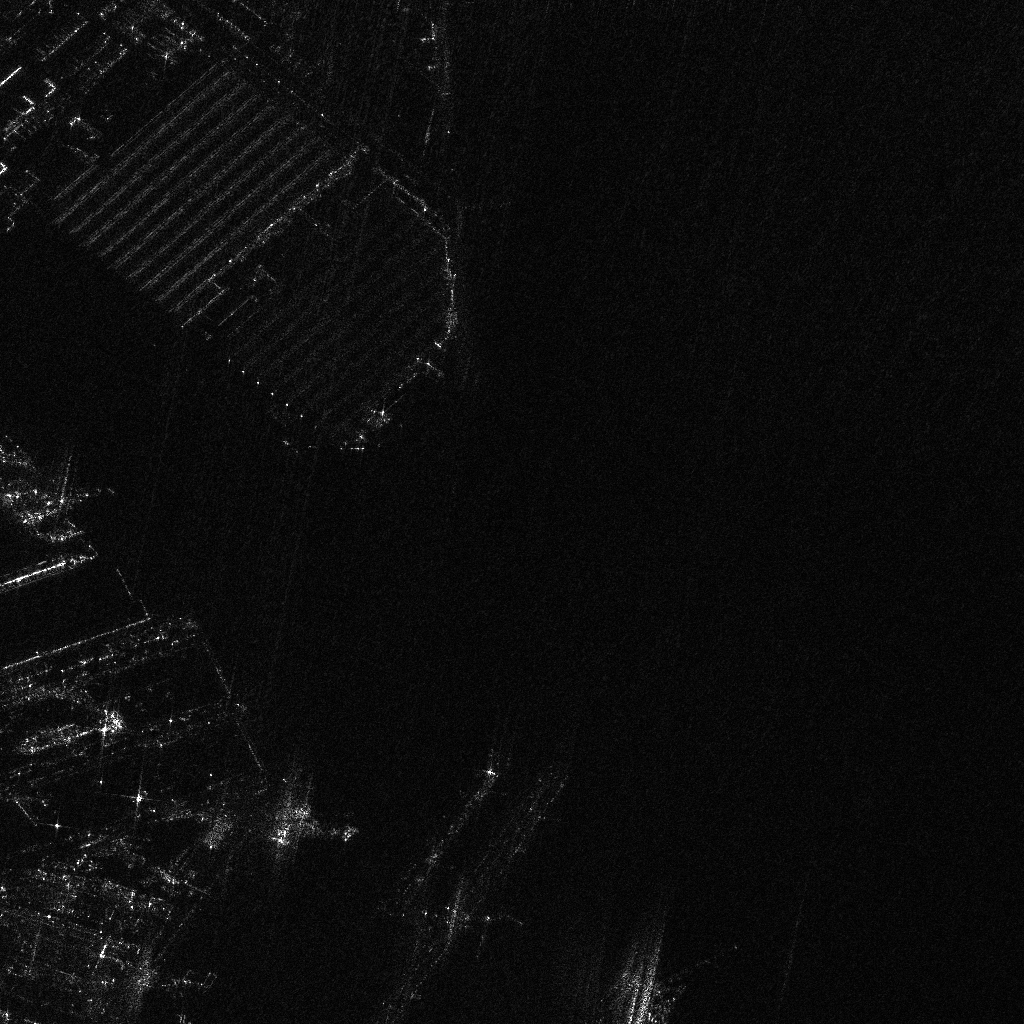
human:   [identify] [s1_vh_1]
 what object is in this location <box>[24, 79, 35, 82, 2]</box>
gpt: <ref>1 large container at the bottom left</ref>